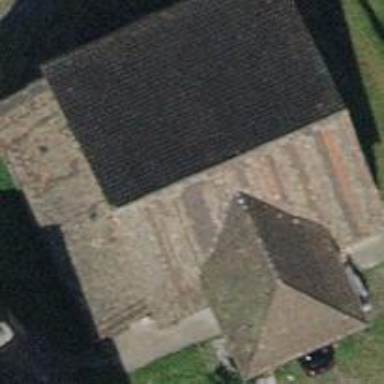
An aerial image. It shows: Shed.